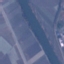
Land use / land cover class: River